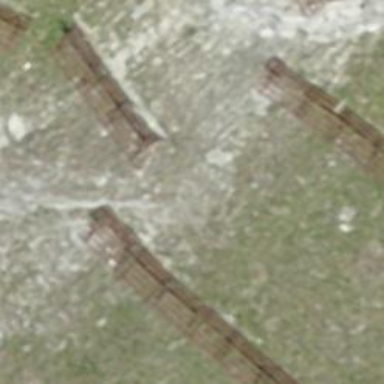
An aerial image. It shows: Snow fence.